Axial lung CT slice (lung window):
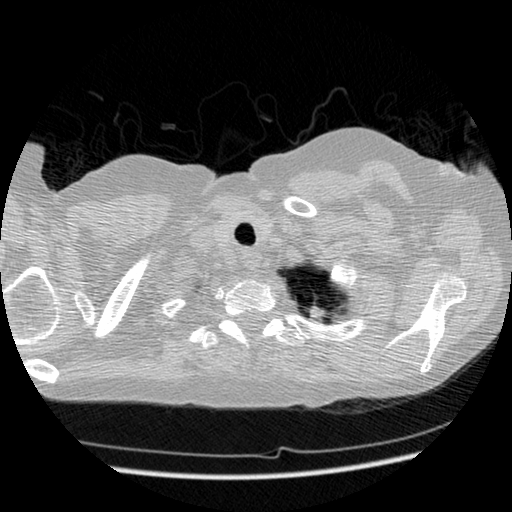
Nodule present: yes
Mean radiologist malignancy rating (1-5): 1